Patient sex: M
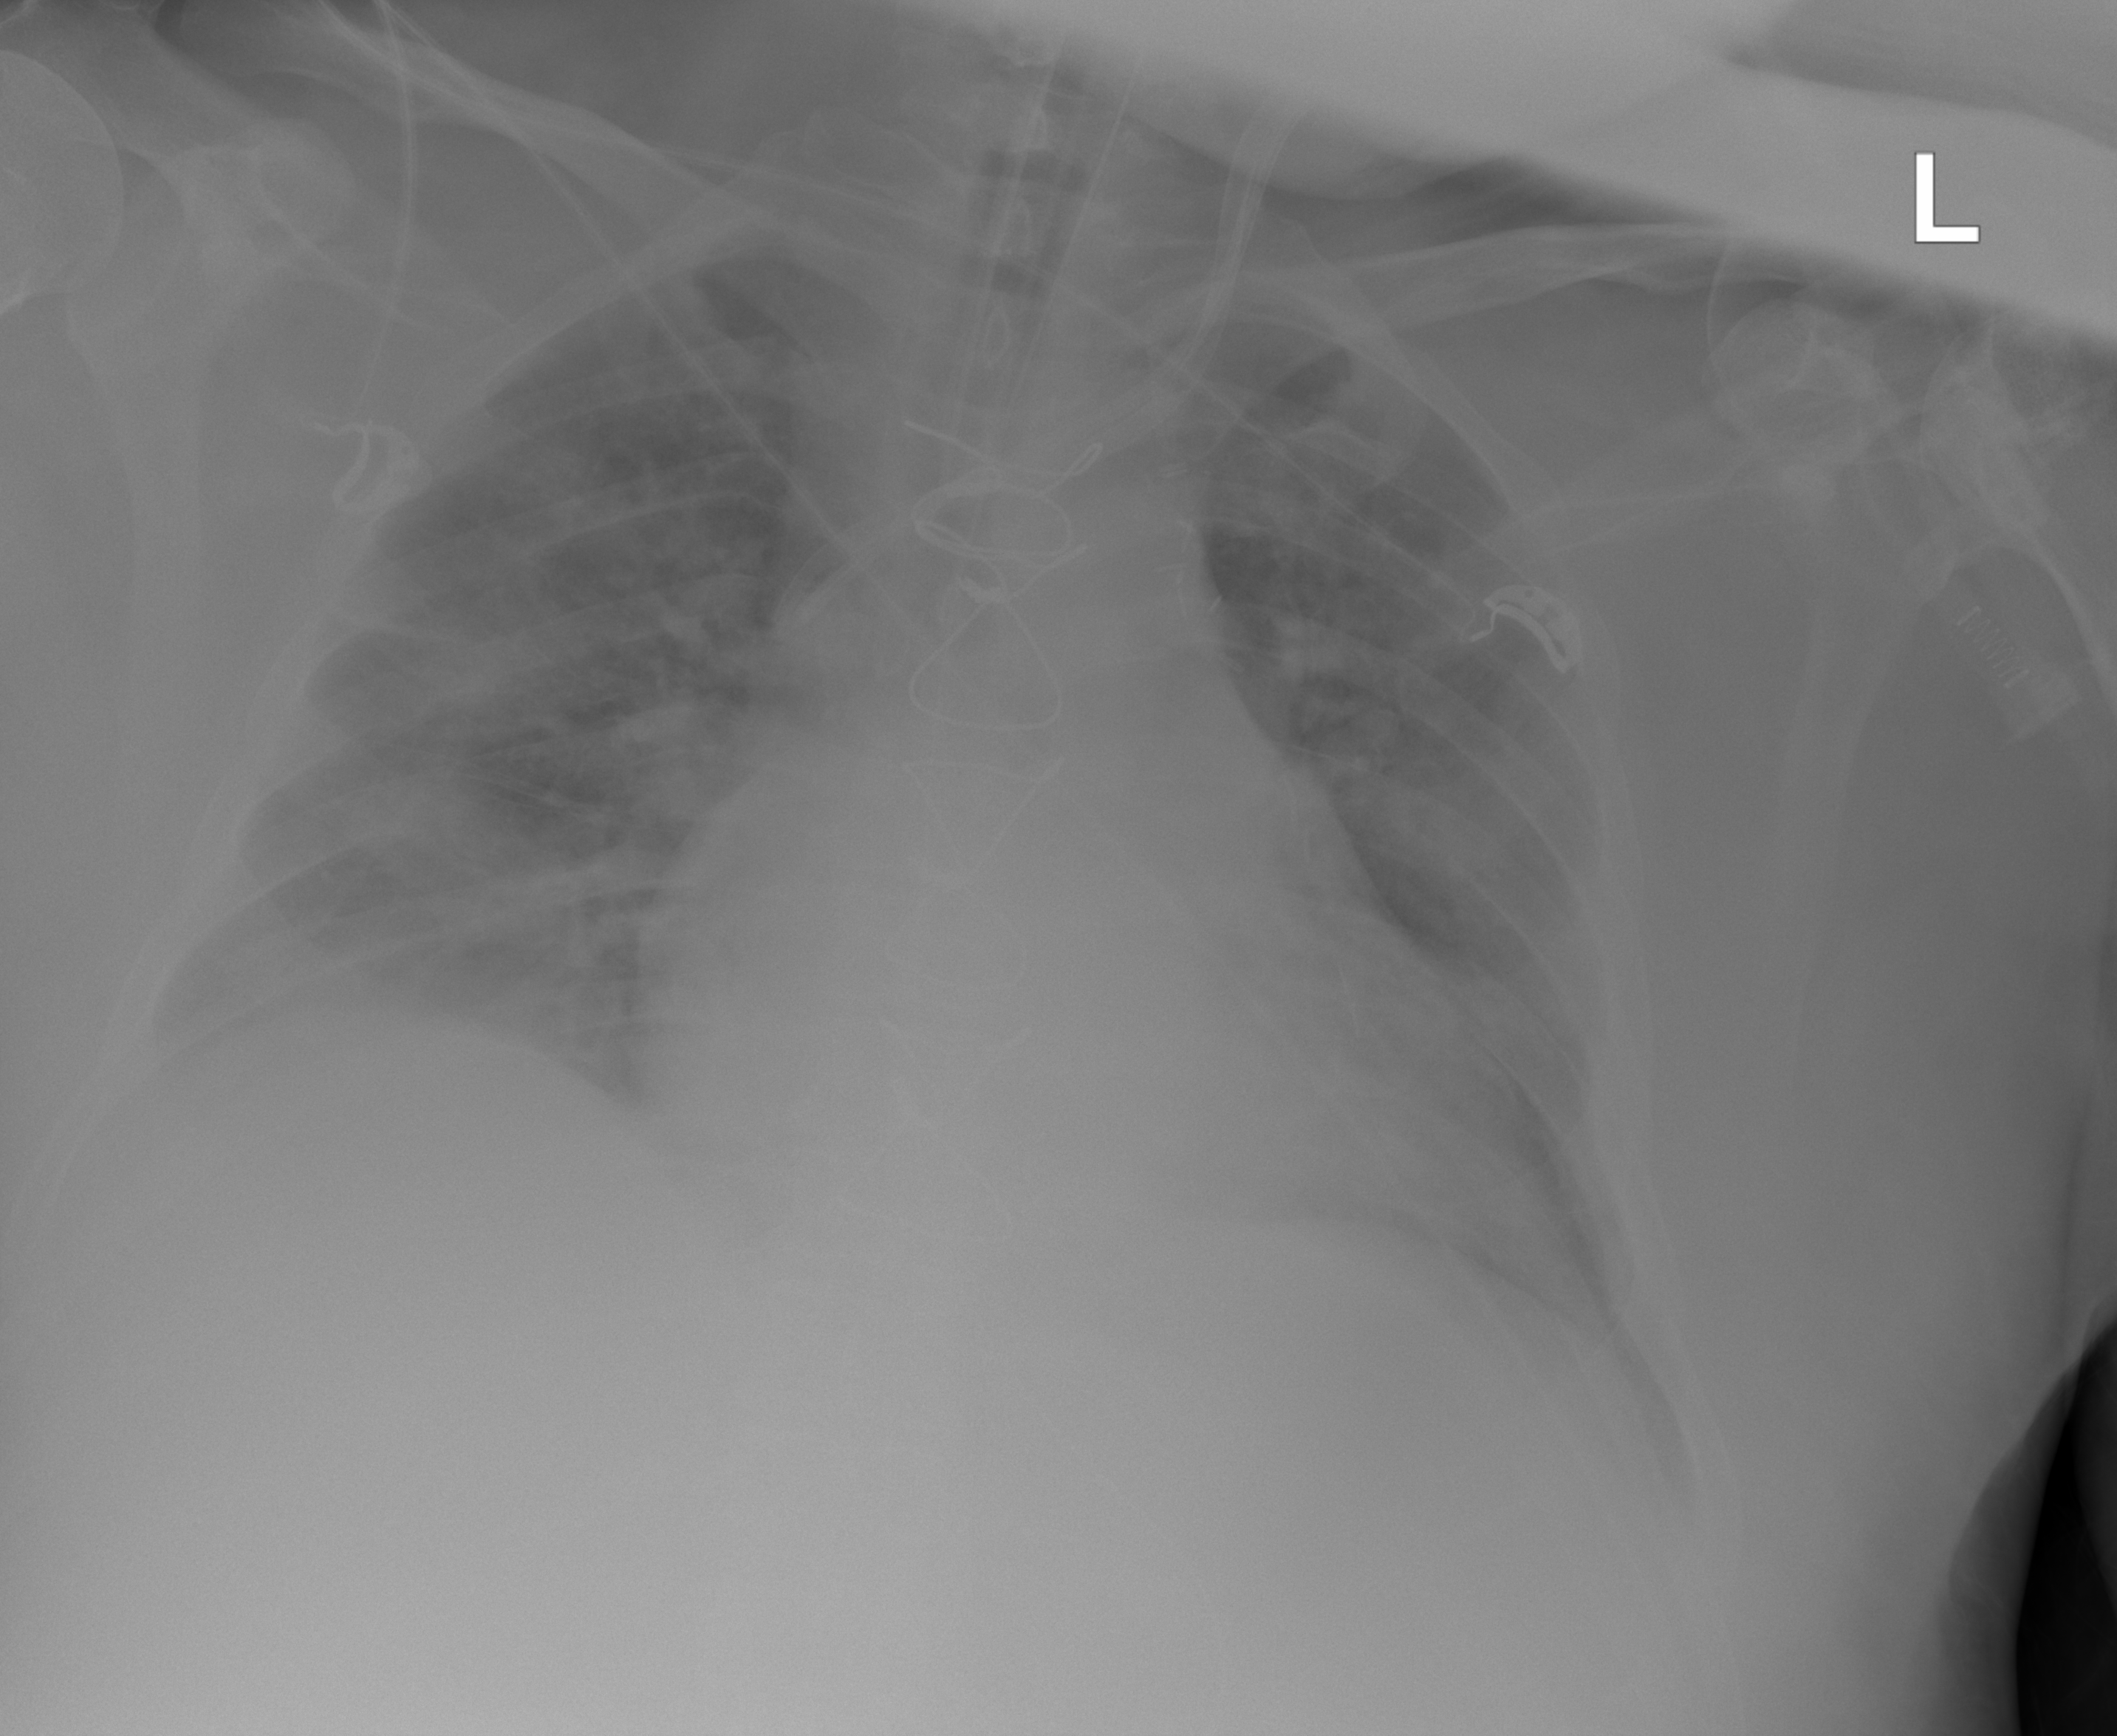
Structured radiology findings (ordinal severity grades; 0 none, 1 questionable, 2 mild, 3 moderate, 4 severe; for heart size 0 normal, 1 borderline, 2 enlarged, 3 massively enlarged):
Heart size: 2
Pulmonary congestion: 2
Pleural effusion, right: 0
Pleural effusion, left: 0
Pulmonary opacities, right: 2
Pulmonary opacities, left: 2
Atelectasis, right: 0
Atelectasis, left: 0